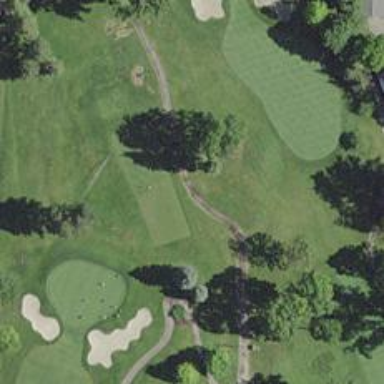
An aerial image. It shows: Golf cartpath that is also road path.